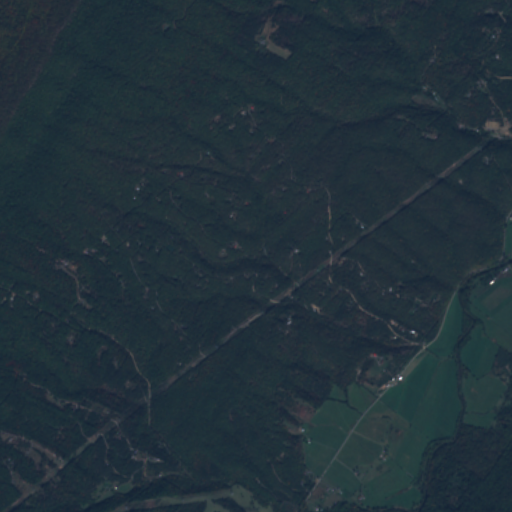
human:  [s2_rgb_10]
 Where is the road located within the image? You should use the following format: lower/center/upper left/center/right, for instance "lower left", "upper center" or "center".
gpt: There is no road in the image.